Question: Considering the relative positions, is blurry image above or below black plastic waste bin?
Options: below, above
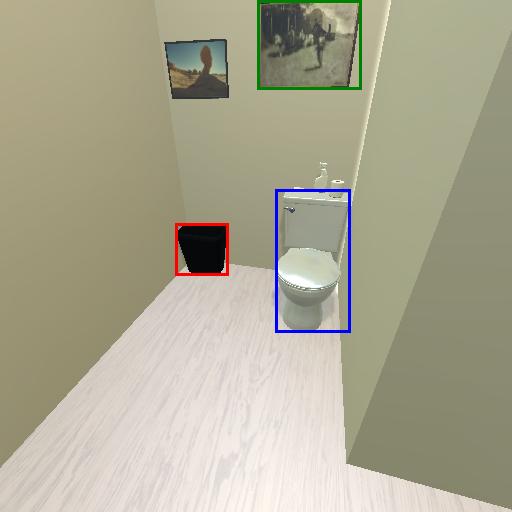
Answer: below